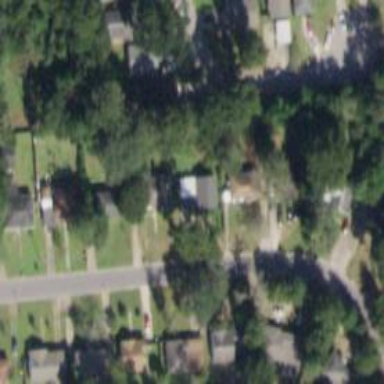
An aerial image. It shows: Residential area composed of single-family homes.